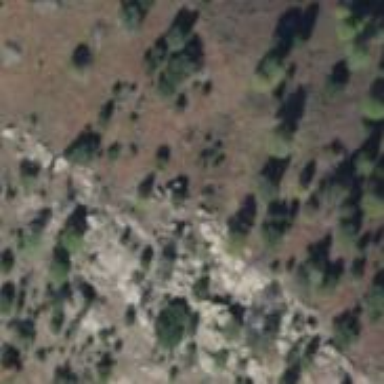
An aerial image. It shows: Patch of scrub vegetation.